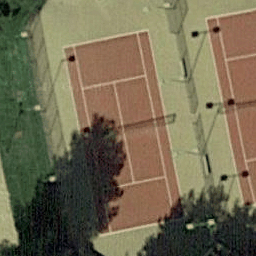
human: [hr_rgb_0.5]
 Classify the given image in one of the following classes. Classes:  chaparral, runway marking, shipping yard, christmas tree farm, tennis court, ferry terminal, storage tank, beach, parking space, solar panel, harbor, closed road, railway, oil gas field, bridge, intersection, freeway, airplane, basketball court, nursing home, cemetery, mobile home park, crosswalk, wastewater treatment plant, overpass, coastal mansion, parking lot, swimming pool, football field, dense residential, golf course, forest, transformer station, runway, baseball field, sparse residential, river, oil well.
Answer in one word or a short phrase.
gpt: tennis court